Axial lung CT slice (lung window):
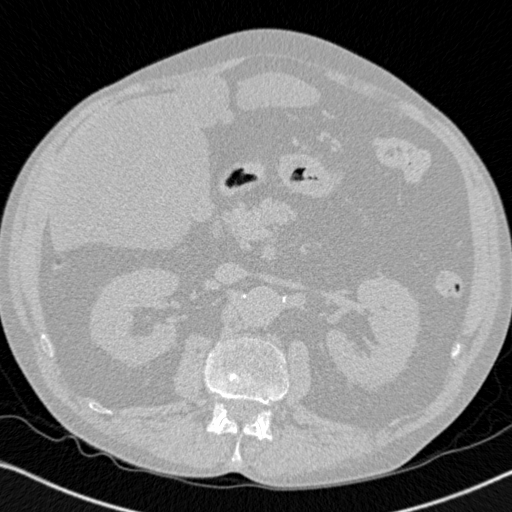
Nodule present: no